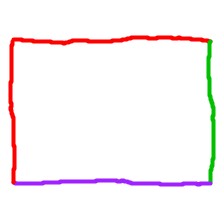
Shape: rectangle